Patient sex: F
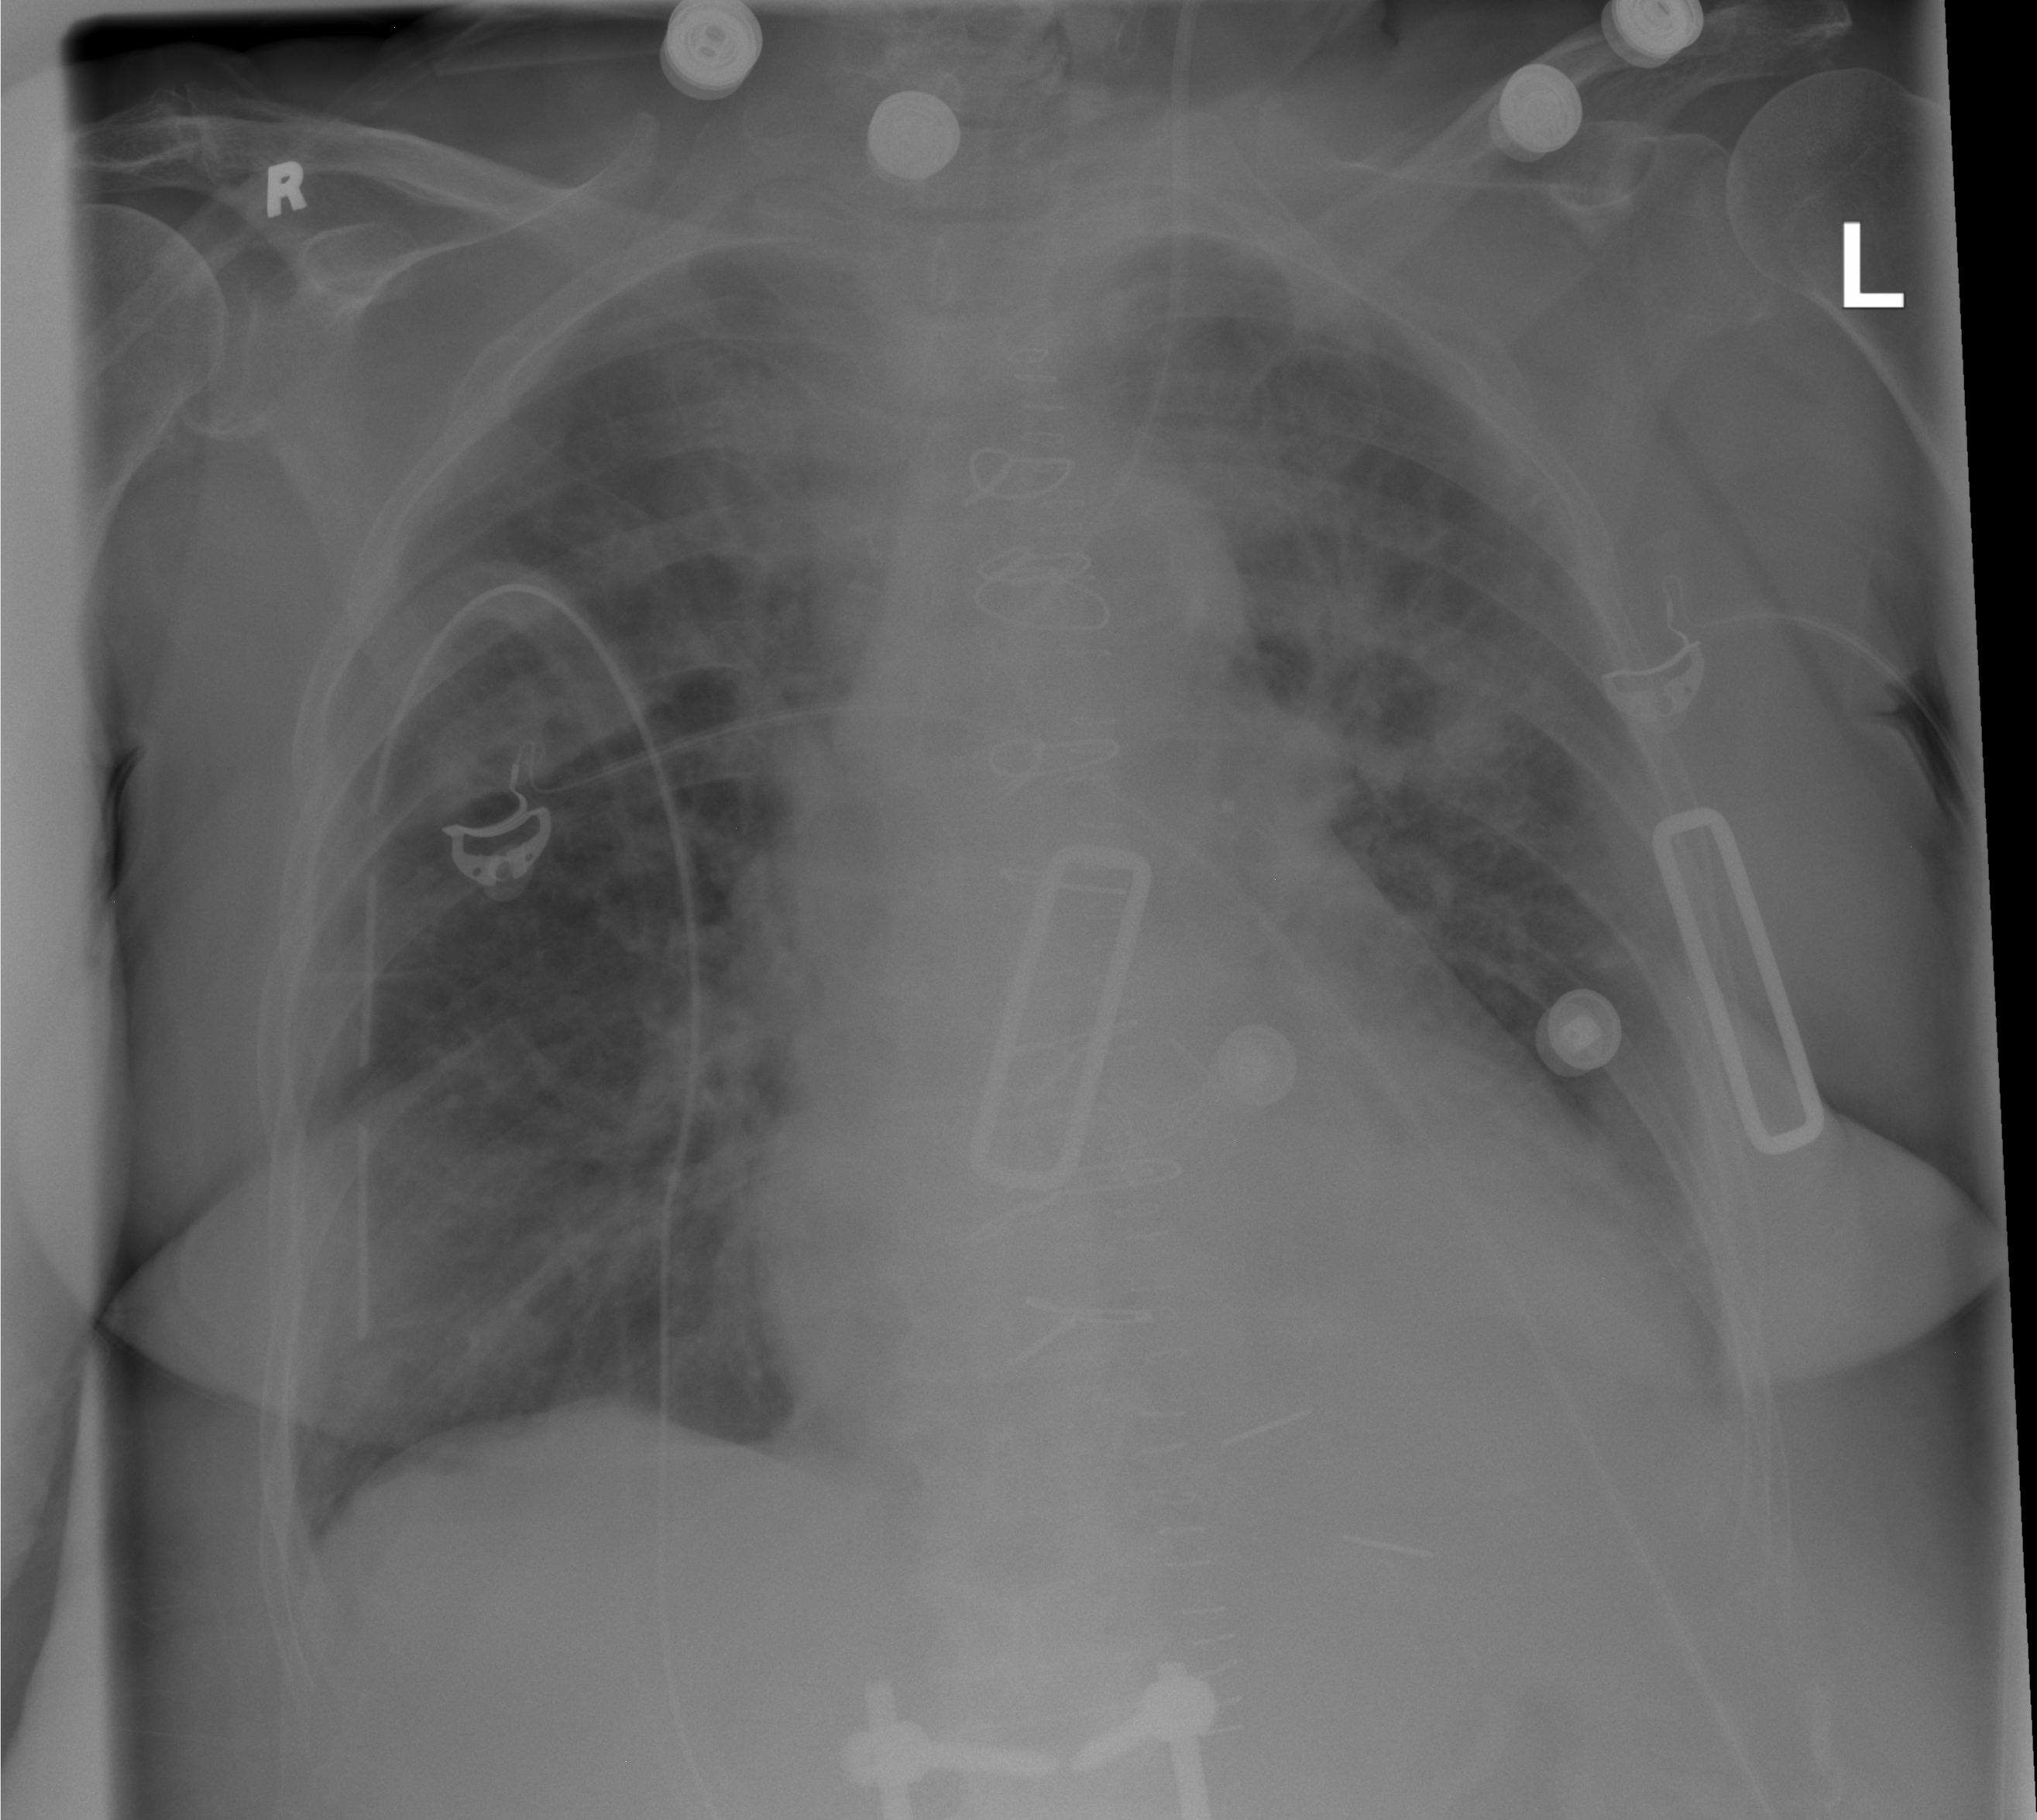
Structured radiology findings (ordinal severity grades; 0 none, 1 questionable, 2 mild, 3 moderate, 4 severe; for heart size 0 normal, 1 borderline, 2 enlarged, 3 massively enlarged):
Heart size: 2
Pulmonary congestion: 0
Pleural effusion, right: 0
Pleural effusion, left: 2
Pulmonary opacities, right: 0
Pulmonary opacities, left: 3
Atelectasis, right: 0
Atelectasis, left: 2